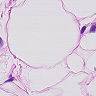
Metastatic tissue present: no